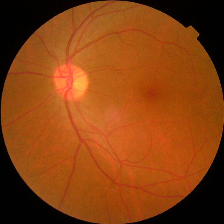
Diabetic retinopathy grade: No DR